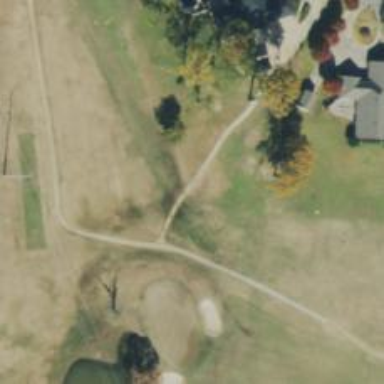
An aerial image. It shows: Golf cartpath that is also road path.